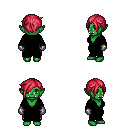
a pixel art fantasy rpg character, female body template, orc, green skin, black robe, metal pants, ruby red pixie cut hairstyle, metal gloves, four views (front, back, left, right), 2x2 character sprite sheet, small pixel art, hard edges, no anti-aliasing